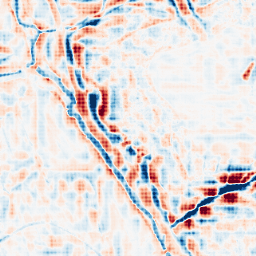
Category: wavelet
Decomposition family: wavelet_reverse_biorthogonal
Decomposition parameters: wavelet: rbio4.4
level: 4
Upsampling method: sinc_hamming
Upsampling parameters: scale: 4
kernel_size: 4
Upsampling scale: 4